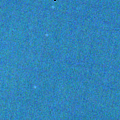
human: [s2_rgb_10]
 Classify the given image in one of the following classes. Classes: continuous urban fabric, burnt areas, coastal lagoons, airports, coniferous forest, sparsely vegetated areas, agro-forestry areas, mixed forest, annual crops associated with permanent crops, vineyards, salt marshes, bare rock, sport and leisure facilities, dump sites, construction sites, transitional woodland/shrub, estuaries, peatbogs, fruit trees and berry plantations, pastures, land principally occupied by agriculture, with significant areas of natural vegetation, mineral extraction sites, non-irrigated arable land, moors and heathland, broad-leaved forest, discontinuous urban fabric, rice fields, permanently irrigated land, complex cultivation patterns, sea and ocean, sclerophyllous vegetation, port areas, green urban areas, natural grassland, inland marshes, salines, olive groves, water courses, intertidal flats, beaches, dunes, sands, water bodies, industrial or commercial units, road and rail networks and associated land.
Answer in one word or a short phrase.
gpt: sea and ocean